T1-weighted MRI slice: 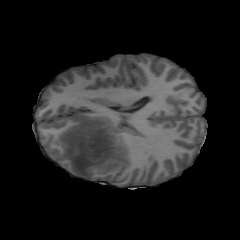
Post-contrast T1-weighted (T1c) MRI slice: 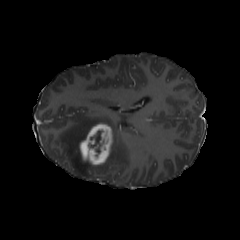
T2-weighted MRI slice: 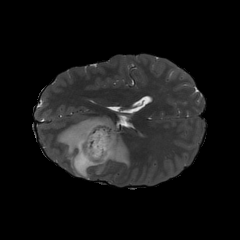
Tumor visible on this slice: yes